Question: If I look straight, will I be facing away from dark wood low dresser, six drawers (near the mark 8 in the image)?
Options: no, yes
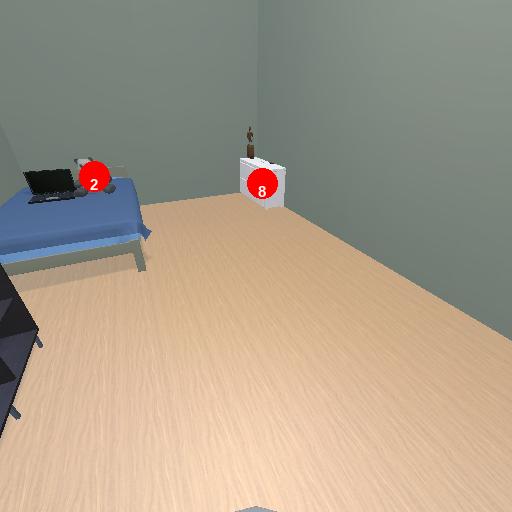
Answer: no